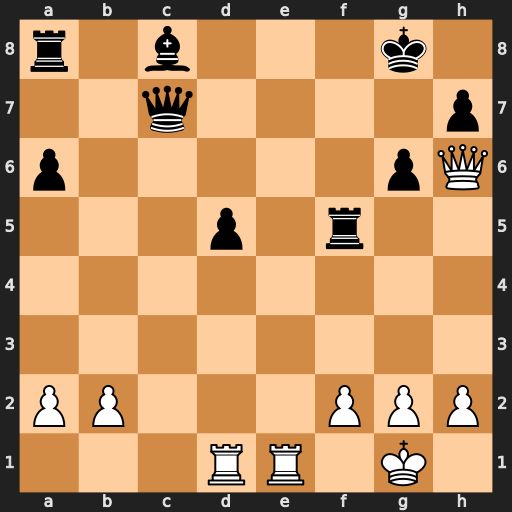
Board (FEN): r1b3k1/2q4p/p5pQ/3p1r2/8/8/PP3PPP/3RR1K1
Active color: w
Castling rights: -
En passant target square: -
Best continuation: Re8+ Rf8 Qxf8#